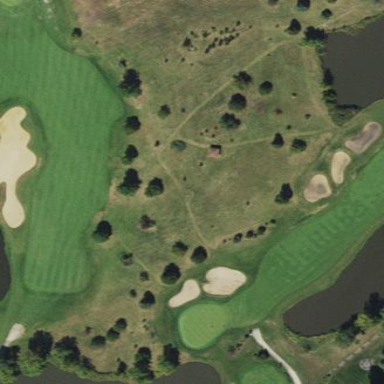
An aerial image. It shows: Rough golf area on lush grassland.